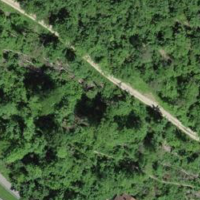
EUNIS habitat code: 44
Species observed at this site:
Allium ursinum